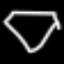
Label: diamond